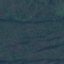
Label: Forest